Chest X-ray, AP view. Patient: 83 years old, sex M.
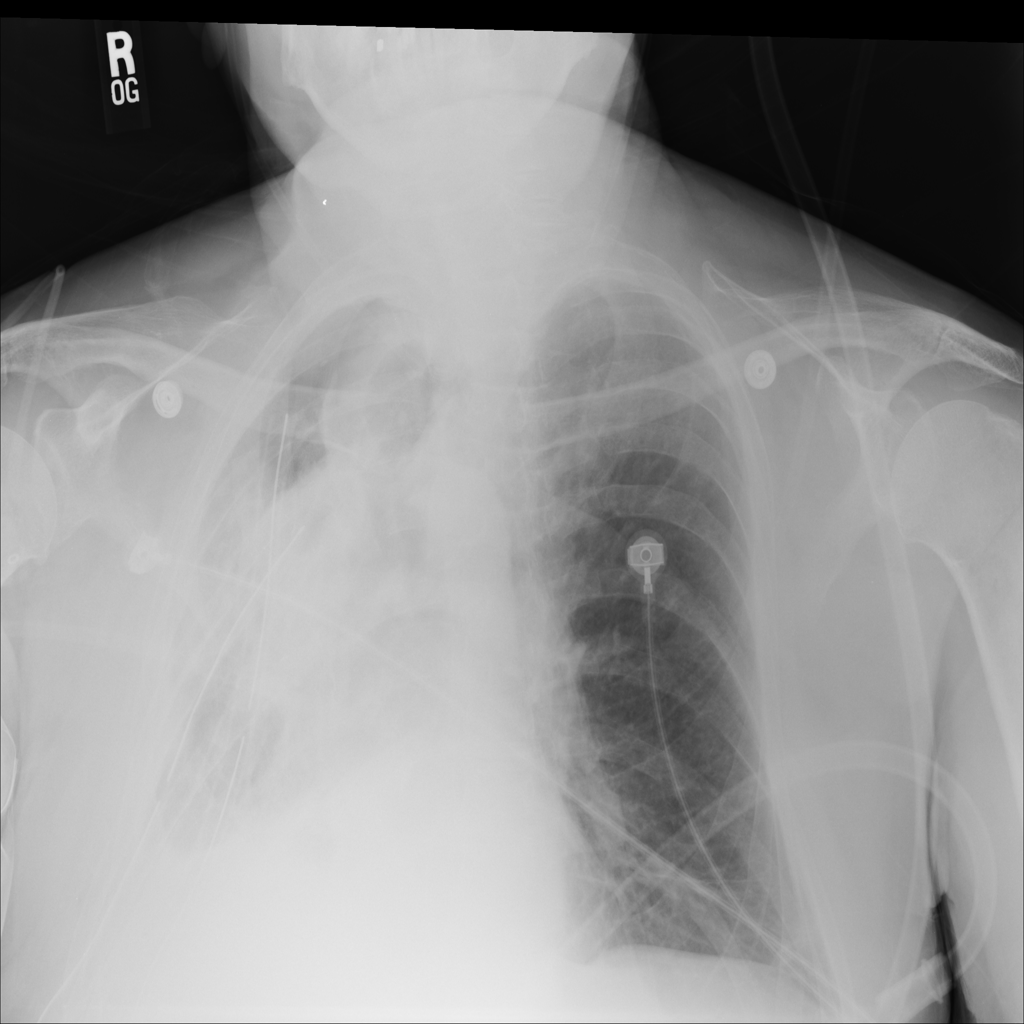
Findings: Atelectasis, Hernia, Pneumothorax